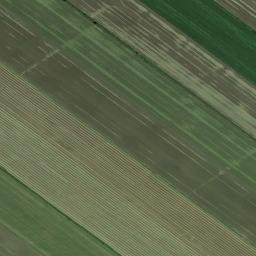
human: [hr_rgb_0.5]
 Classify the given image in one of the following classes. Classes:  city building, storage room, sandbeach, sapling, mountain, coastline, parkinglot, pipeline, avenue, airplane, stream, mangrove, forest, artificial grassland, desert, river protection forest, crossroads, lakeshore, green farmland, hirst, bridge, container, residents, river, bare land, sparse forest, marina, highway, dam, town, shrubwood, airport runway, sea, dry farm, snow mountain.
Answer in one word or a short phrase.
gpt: green farmland